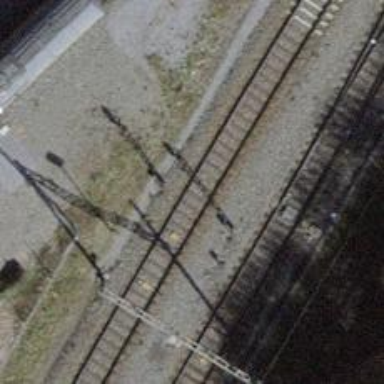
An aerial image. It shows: Railway signal.